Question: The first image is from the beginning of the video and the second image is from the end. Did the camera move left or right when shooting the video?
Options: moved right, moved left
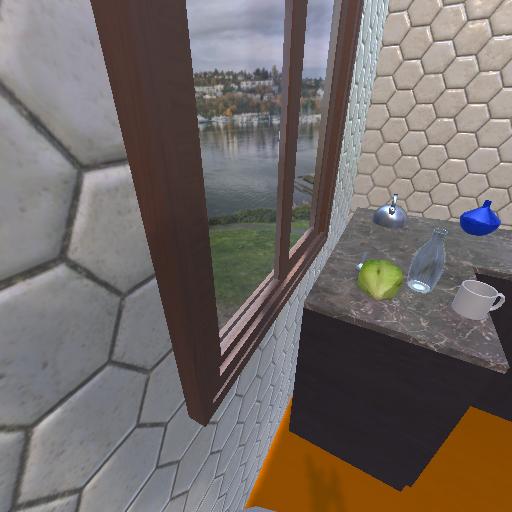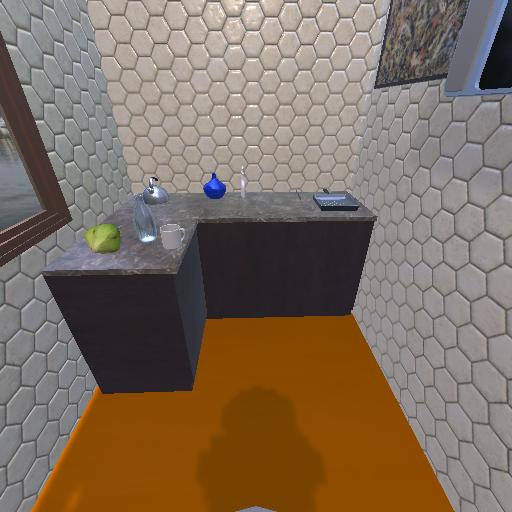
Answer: moved right